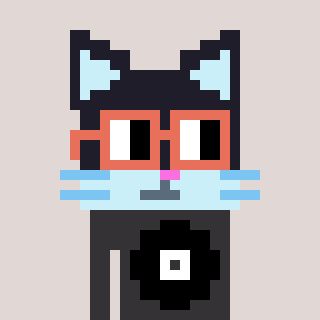
a pixel art character with square orange glasses, a cat-shaped head and a grayscale-colored body on a warm background